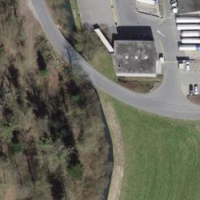
EUNIS habitat code: 55
Species observed at this site:
Leptinotarsa decemlineata
Campanula trachelium